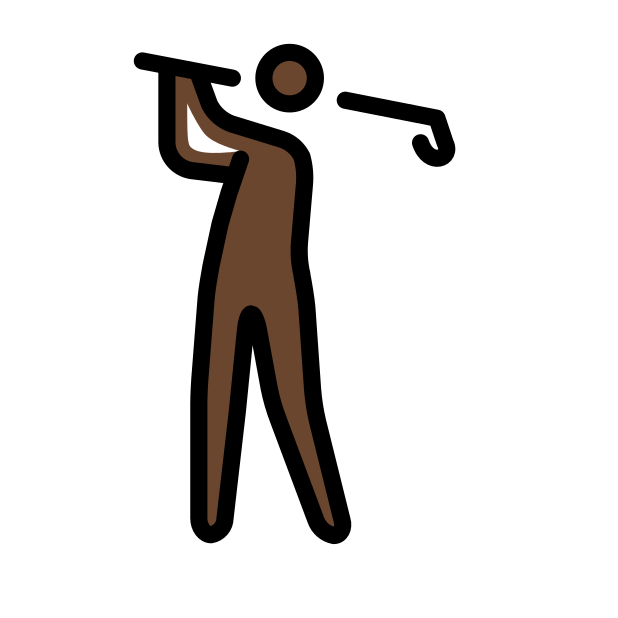
man golfing: dark skin tone